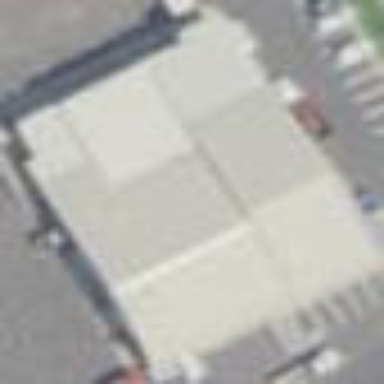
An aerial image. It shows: Warehouse building.